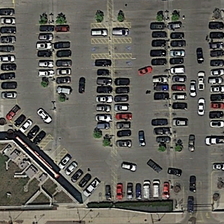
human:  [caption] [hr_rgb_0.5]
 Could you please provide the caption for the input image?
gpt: the parking lot is a pentagon while some cars are not at their positions .

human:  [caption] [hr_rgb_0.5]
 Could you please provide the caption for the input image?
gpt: many cars are parked in a parking lot near a road .

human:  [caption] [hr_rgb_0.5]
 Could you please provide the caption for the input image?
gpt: many cars are parked in a parking lot near a road .

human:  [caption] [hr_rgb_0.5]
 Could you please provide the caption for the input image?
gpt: the parking lot is a pentagon while some cars are not at their positions .

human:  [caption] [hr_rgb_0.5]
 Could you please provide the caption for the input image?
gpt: many cars are parked in a parking lot near a road .